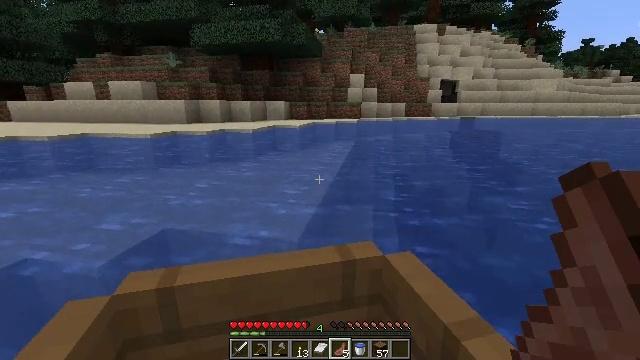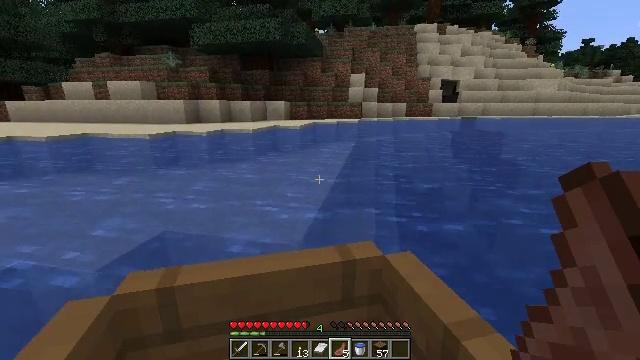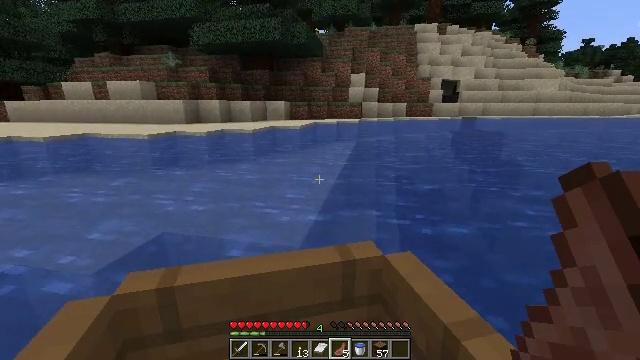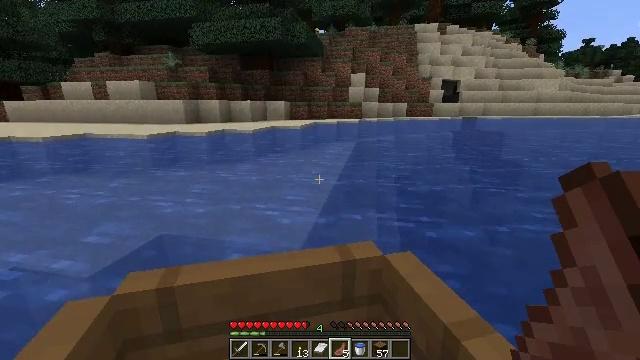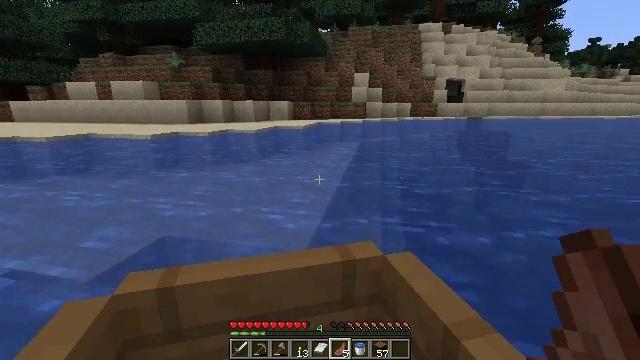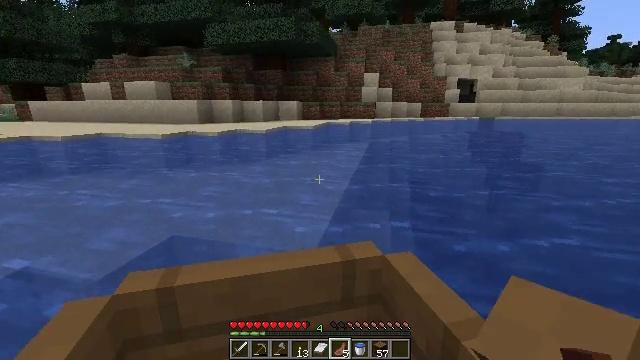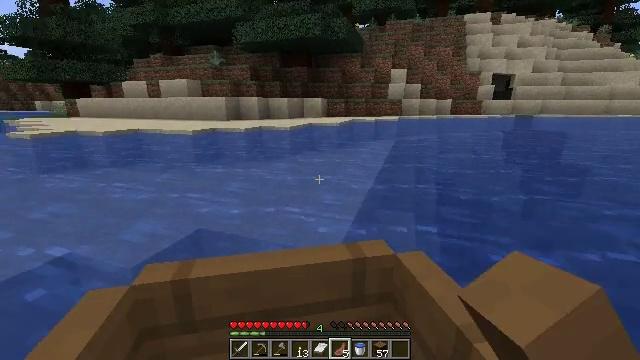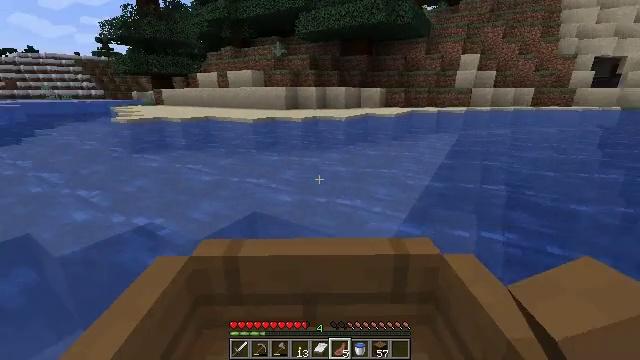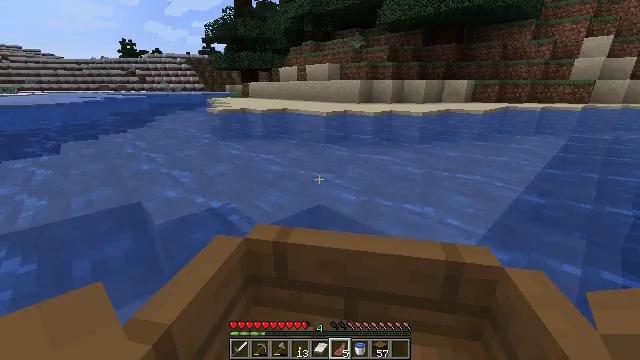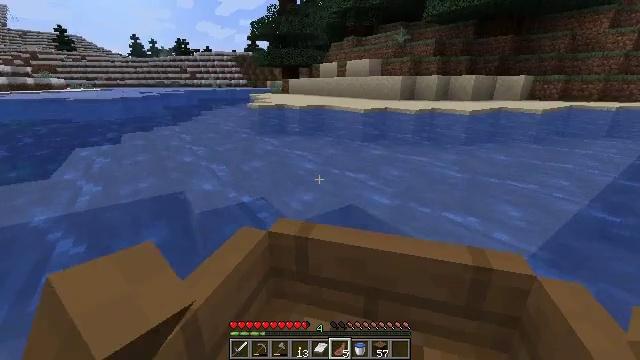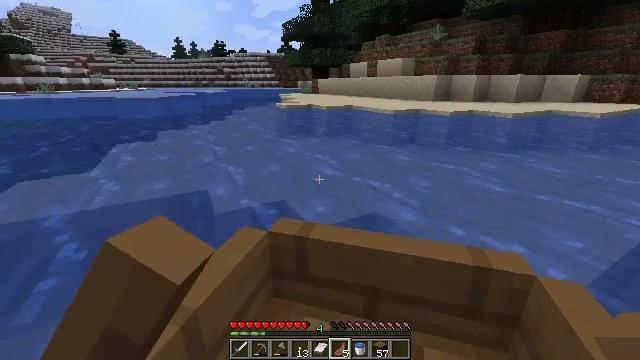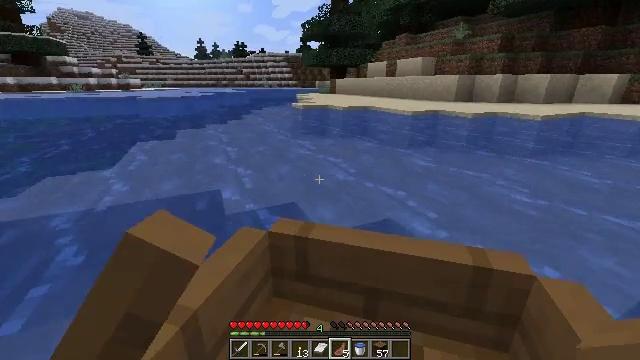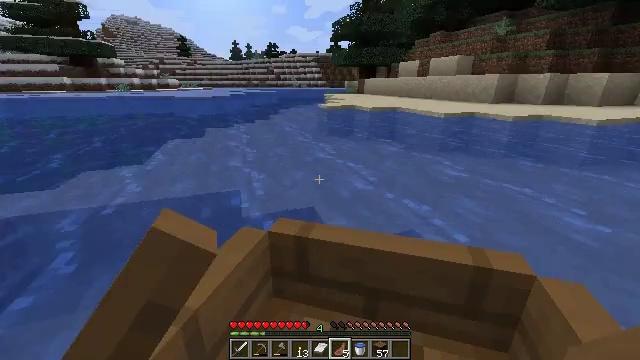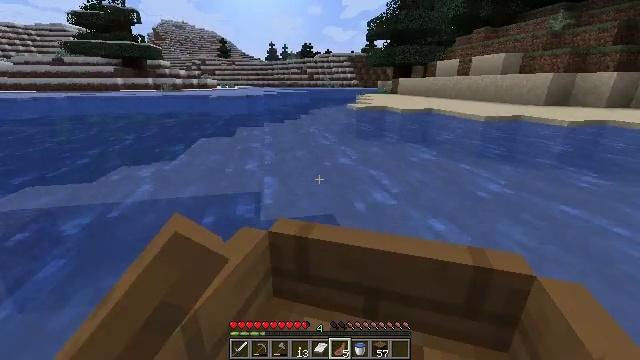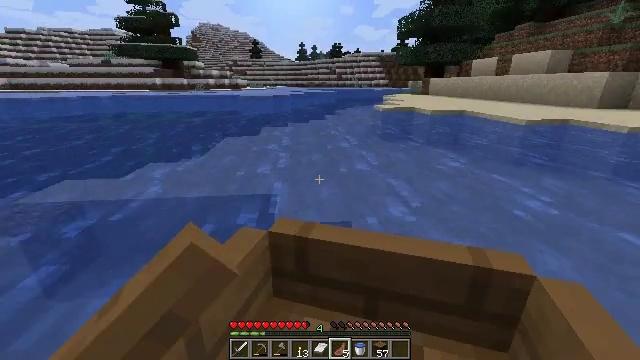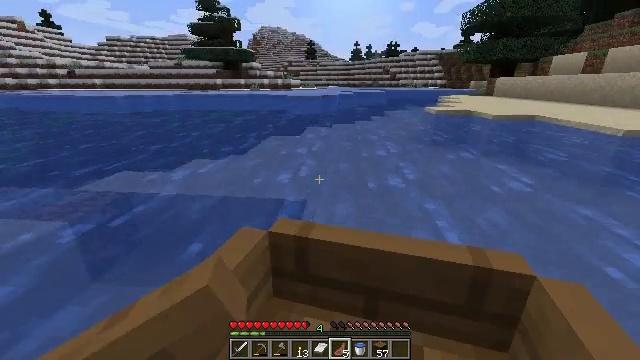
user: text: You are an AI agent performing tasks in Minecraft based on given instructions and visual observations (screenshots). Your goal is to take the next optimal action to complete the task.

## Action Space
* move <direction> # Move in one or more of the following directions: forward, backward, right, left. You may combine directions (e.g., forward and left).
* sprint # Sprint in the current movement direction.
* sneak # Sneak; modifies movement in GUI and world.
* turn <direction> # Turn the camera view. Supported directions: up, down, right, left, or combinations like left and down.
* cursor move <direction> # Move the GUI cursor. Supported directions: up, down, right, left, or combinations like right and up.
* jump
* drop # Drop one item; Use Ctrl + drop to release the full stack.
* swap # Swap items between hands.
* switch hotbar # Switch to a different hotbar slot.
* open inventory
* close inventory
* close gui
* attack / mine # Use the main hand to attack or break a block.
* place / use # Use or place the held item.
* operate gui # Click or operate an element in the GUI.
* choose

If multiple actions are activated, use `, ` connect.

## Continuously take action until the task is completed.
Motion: motion action
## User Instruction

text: Break the ice to collect it.
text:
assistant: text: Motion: no_op
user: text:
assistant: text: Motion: no_op
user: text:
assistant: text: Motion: move left
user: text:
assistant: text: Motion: move left
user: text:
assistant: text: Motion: move left
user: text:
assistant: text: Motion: move forward and move left, turn left
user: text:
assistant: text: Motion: move forward and move left, turn left and down
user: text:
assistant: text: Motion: move forward and move left, turn left and down
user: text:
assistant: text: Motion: move forward and move left, turn left
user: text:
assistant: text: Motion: move forward and move left
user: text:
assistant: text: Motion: move forward and move left
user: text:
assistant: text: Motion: move forward and move left
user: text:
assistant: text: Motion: move forward and move left
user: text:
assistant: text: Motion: move forward and move left
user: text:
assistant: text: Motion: move forward and move left
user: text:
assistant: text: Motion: move forward and move left
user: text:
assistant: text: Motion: move forward
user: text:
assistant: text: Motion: move forward
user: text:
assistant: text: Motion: move forward
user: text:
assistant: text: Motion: move forward
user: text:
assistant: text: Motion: move forward
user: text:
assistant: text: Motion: move forward
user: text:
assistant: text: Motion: move forward
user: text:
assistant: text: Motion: move forward
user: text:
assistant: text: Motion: move forward
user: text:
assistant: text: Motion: move forward
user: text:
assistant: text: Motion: move forward and move right
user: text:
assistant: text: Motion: move forward and move right
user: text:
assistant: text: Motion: move forward and move right
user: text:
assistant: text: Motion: move forward and move right